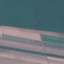
Land use / land cover class: AnnualCrop